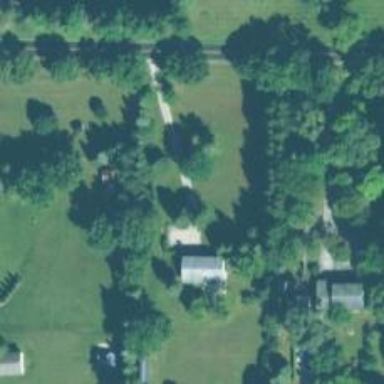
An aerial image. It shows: Driveway.